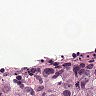
Metastatic tissue present: no